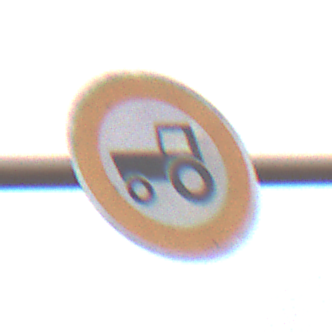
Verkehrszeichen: VerbotKraftfahrzeugeZuegeNichtSchneller25
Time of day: Midday
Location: Outdoor (RoadRail)
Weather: Overcast
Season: NotSpecified
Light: Natural